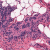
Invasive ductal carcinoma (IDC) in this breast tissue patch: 0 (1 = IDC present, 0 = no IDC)